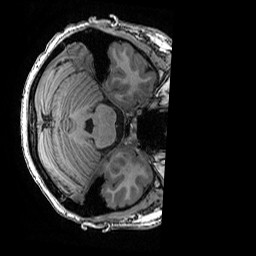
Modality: T1w
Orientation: axial
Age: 20
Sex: female
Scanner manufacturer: ge
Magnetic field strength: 3 T
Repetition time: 0.007 s
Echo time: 0.00342 s